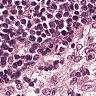
Metastatic tissue present: no